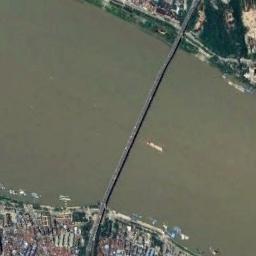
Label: bridge